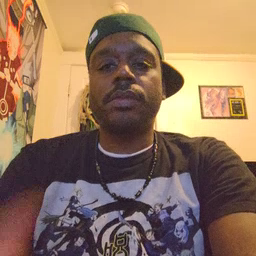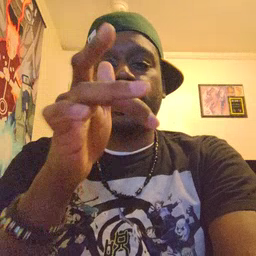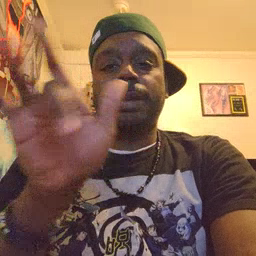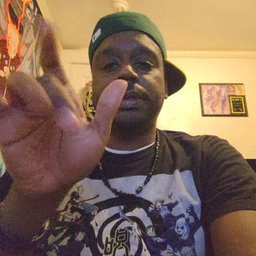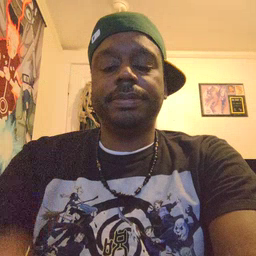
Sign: empty